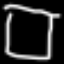
Label: square